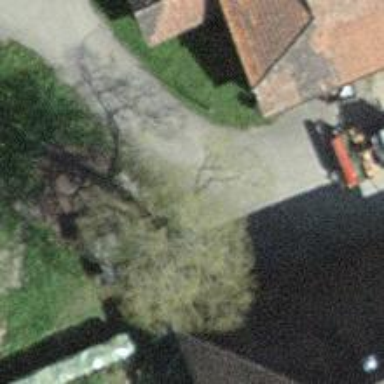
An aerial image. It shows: Farm shop.